Question: I have a View with the following layout

The parent View is composed of several PartialViews. One of which is a list where each item has a corresponding Edit button which loads the item into another PartialView, but this is loaded via ajax into a modal bootstrap-dialog.
By hitting the Edit buttons partials view are loaded without problem in the modal dialog but after Submit a dialog the Edit buttons stop to fire the event and the modal does not get loaded anymore, i mean, the click handler for Edit button stops working.
I believe this is due to the fact that after posting the modal im ajax-reloading the List Partial View that contains Edit buttons and so i need to rebind the events. But by doing so it would form a circular call beween the edit click event and modal form submit?
The scripts in the Parent View:
'''
$(".btn.mylink").on("click", function () {
var id = $(this).data('id');
var url = "/SalidaDetalle/Edit/" + id;
$.get(url, function (data) {
$(".modal-body").html(data);
$('#myModal').modal('show');
$(".edit-detail").on('submit', function () {
$.post($(this).attr('action'),
$(this).serialize(),
function (data, status) {
$('#myModal').modal('hide');
$("#details").html(data);
}).error(function (error, status, a, b) {
writeError('msgError', 'Error processing request. Please check errors and try again!');
$('.modal-body p.body').html(error.responseText);
});
return false;
});
});
});
'''
Note:
This question is related to <URL>
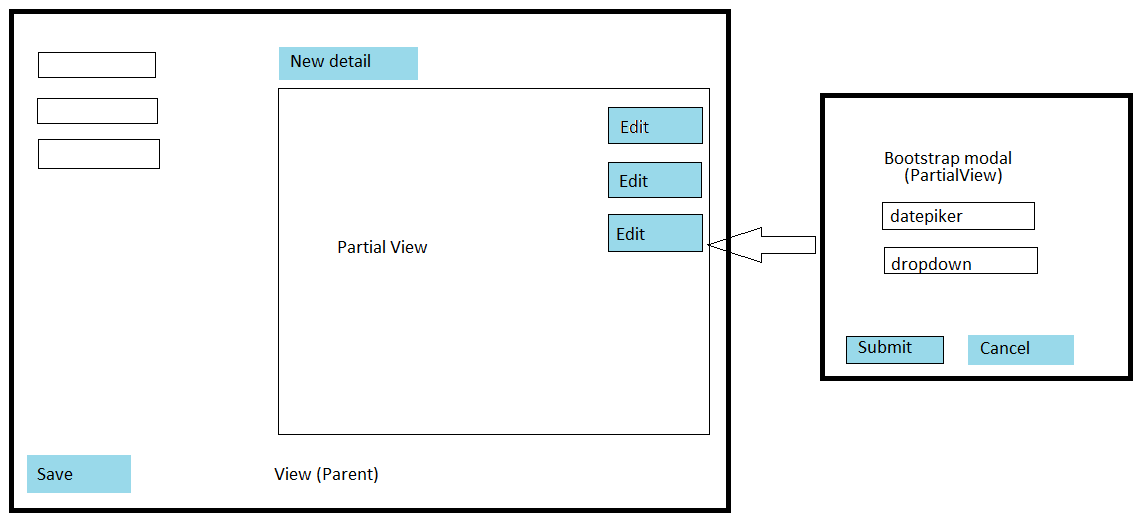
Answer: Rather than bind the events to your buttons directly, anchor them to a containing block that doesn't get refreshed. your events will continue to fire even if you have reloaded the inner content in that partial view.
'''
$("#container").on("click",".btn.mylink", function (evt) {
var id = $(evt.currentTarget).data('id');
var url = "/SalidaDetalle/Edit/" + id;
$.get(url, function (data) {
$(".modal-body").html(data);
$('#myModal').modal('show');
});
});
$("#container").on('submit',".edit-detail", function (evt) {
$.post($(evt.currentTarget).attr('action'),
$(evt.currentTarget).serialize(),
function (data, status) {
$('#myModal').modal('hide');
$("#details").html(data);
}).error(function (error, status, a, b) {
writeError('msgError', 'Error processing request. Please check errors and try again!');
$('.modal-body p.body').html(error.responseText);
});
return false;
});
'''
You'll need to tweak the script and add the div with id container to your parent view, but you get the idea